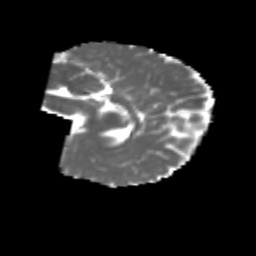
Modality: MD
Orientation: sagittal
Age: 6
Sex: female
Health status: healthy